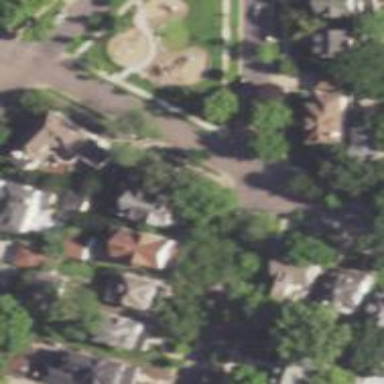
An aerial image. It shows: Neighborhood.